Field crop: maize
Growth stage: 1
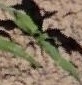
Species: maize